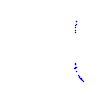
Particle: kaon